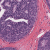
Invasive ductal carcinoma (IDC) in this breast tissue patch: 0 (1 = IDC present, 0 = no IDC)